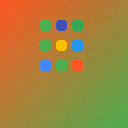
Screen state: on